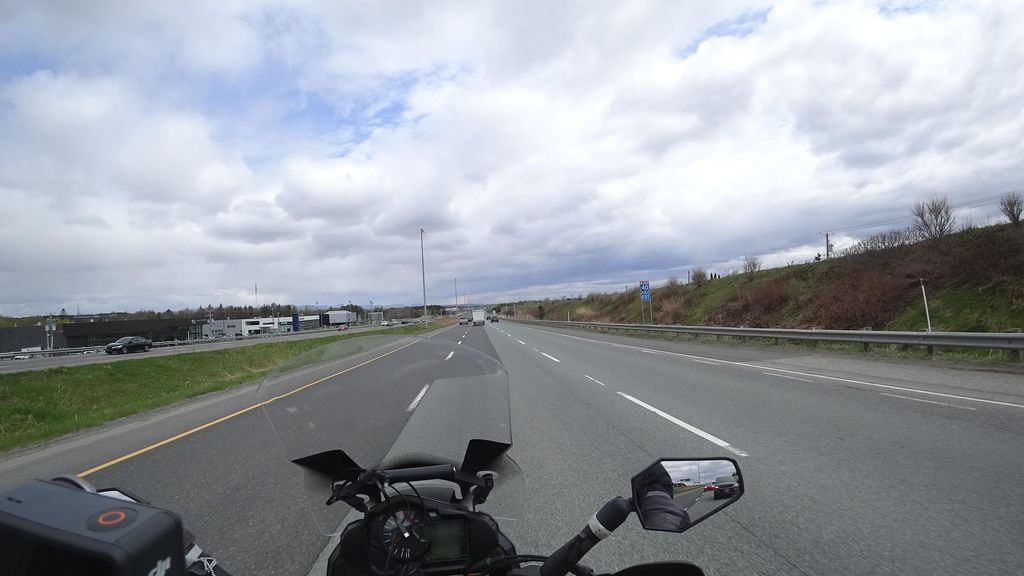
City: quebec_city